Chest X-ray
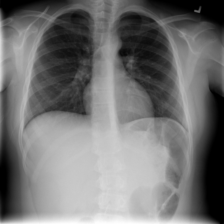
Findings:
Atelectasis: negative
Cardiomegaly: negative
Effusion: negative
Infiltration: negative
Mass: negative
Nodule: negative
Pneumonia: negative
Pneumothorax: negative
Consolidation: negative
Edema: negative
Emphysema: negative
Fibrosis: negative
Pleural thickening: negative
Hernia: negative